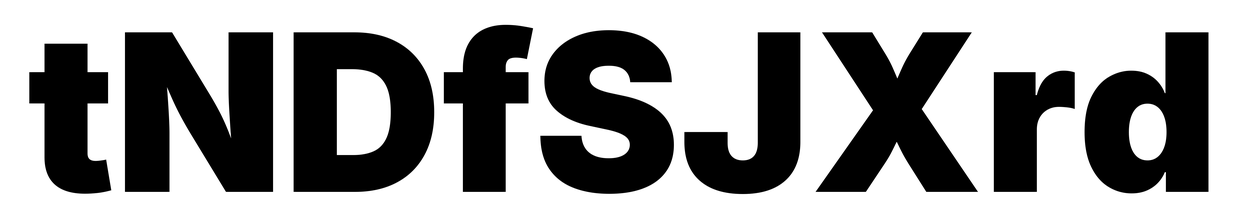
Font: Inter_Black